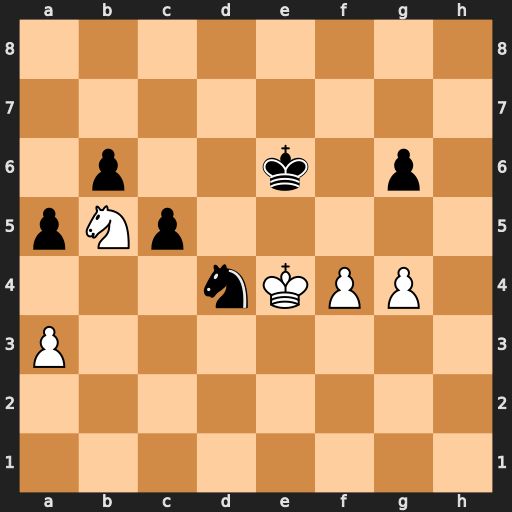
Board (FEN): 8/8/1p2k1p1/pNp5/3nKPP1/P7/8/8
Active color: w
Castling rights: -
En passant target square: -
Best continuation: Nxd4+ cxd4 a4